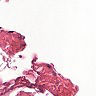
Metastatic tissue present: no